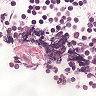
Metastatic tissue present: no